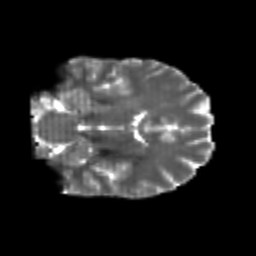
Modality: T2w
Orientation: coronal
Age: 24
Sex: male
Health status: healthy
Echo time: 0.074 s